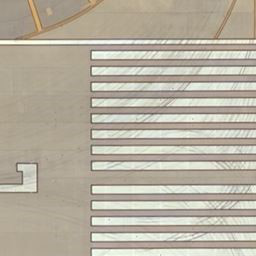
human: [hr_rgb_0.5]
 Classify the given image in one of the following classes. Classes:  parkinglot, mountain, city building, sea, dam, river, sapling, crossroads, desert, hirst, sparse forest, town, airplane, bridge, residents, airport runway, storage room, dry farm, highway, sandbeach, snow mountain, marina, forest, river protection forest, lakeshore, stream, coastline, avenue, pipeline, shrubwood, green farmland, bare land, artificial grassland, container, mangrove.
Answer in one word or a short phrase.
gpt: airport runway